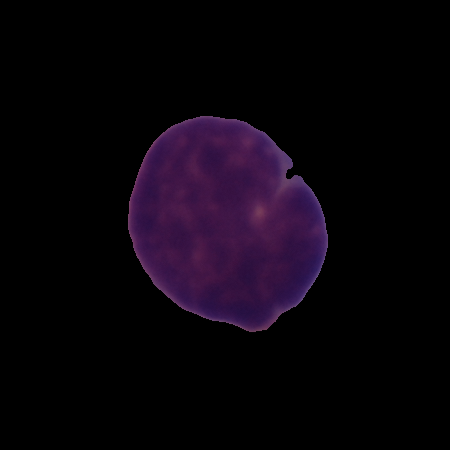
Label: cancer